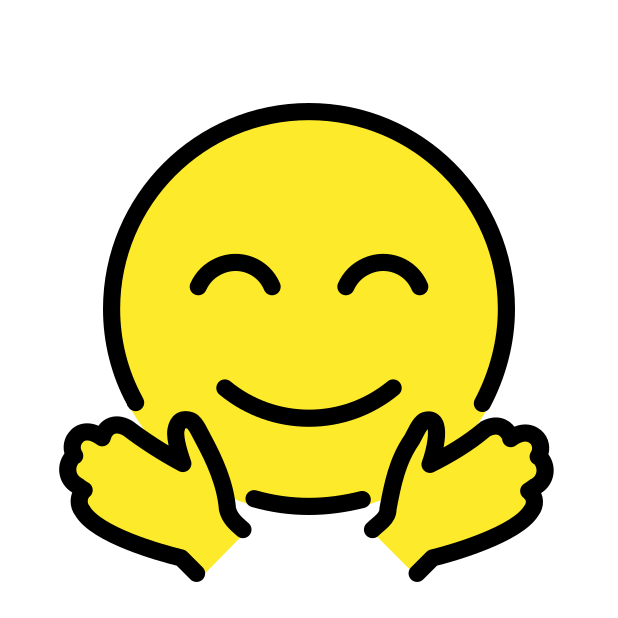
smiling face with open hands